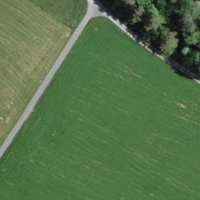
EUNIS habitat code: 52
Species observed at this site:
Agrimonia eupatoria